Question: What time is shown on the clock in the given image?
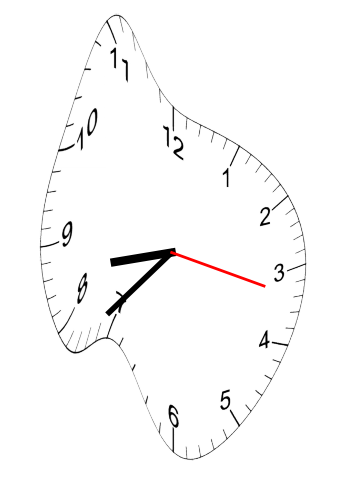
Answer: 08:37:17